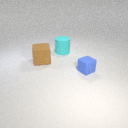
large brown rubber cube in front of large cyan rubber cylinder